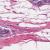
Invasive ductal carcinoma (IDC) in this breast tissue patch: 0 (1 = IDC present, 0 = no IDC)